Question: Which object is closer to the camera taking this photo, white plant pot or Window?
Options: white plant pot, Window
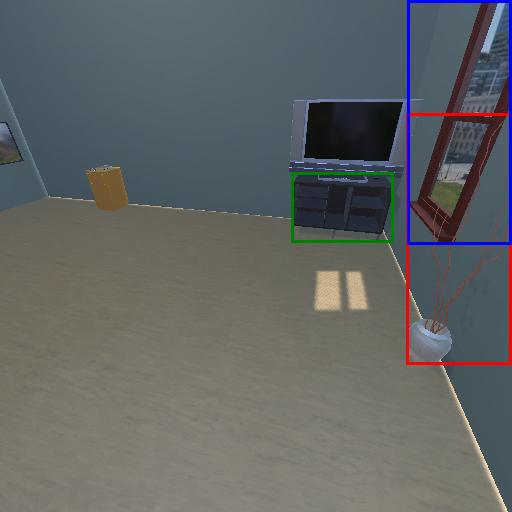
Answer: white plant pot